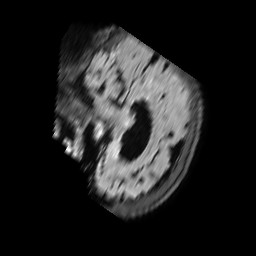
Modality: FLAIR
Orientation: sagittal
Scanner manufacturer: philips
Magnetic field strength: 1.5 T
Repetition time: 6 s
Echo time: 0.1031 s